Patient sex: M
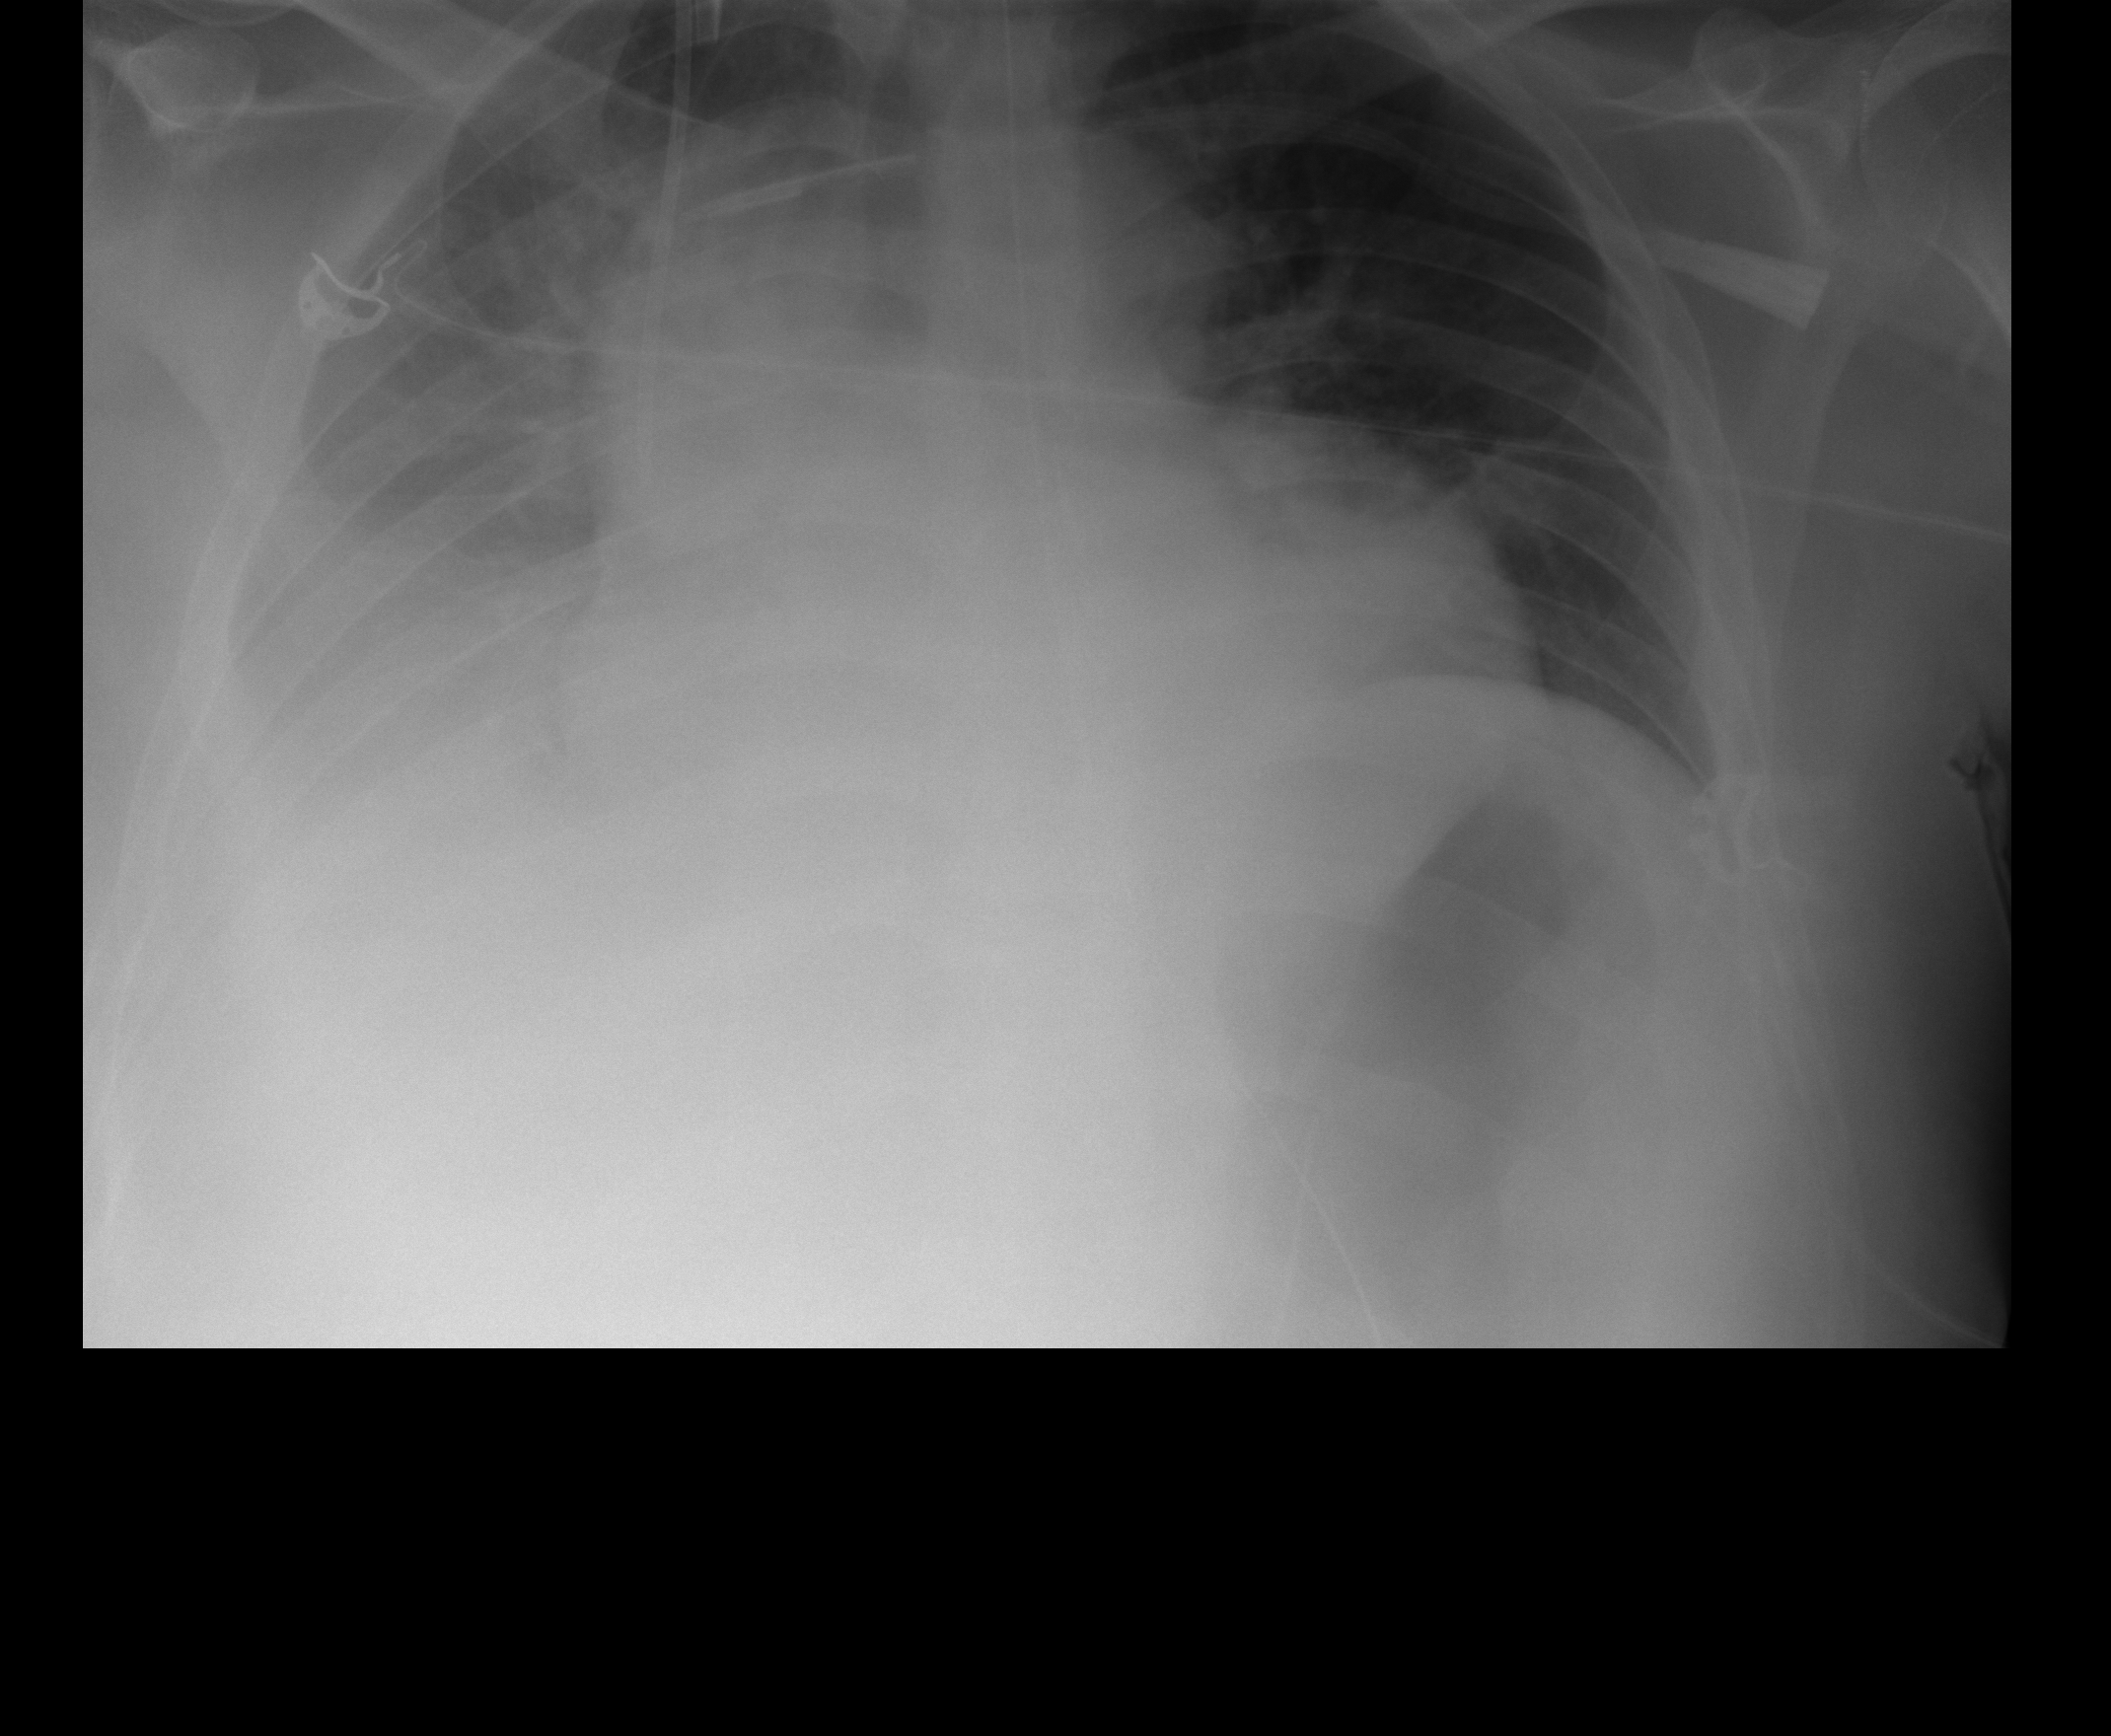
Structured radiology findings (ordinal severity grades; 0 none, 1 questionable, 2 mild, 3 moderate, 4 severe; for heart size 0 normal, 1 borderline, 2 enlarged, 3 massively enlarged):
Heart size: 2
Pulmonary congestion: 1
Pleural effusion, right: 3
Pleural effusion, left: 1
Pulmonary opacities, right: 2
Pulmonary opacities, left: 0
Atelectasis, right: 2
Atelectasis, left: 2